Field crop: maize
Growth stage: 2
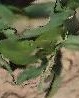
Species: maize